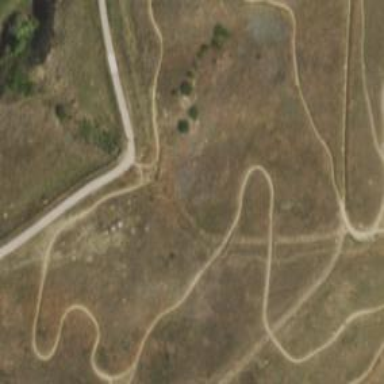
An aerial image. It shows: Cycling track within leisure land area.